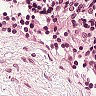
Metastatic tissue present: no